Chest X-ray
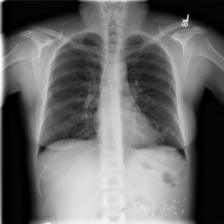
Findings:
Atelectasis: negative
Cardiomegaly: negative
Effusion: negative
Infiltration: negative
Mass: negative
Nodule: negative
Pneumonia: negative
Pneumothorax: negative
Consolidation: negative
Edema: negative
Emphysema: negative
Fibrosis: negative
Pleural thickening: negative
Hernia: negative